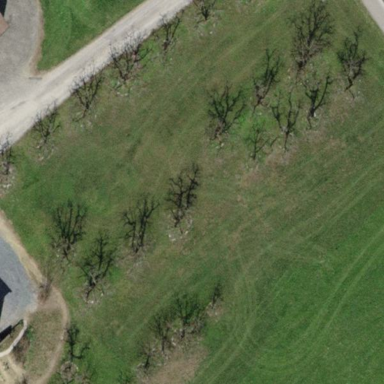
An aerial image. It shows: Orchard.